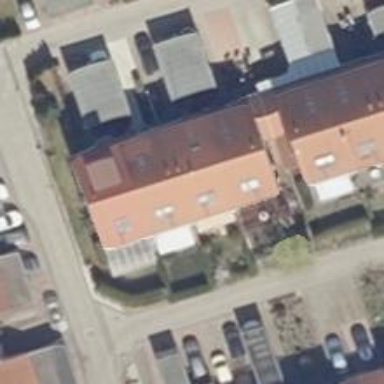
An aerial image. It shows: Terrace building.